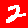
Digit: 2